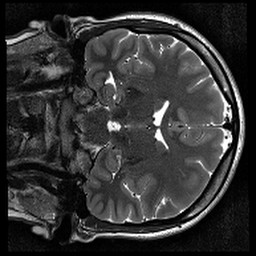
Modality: T2w
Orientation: coronal